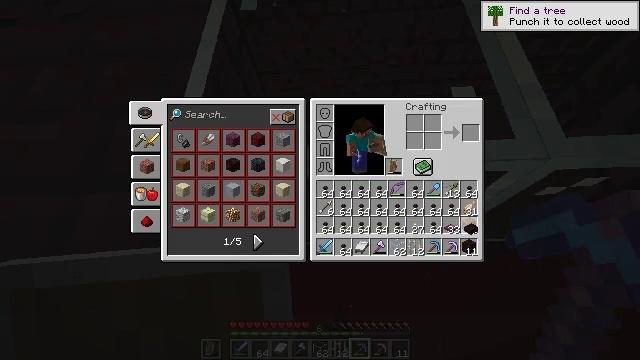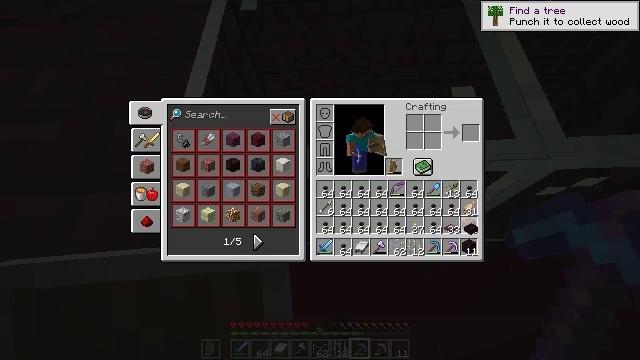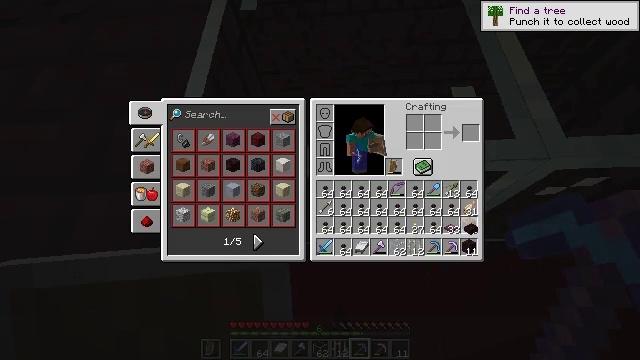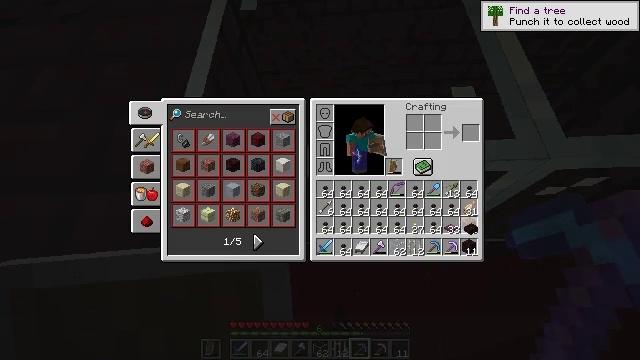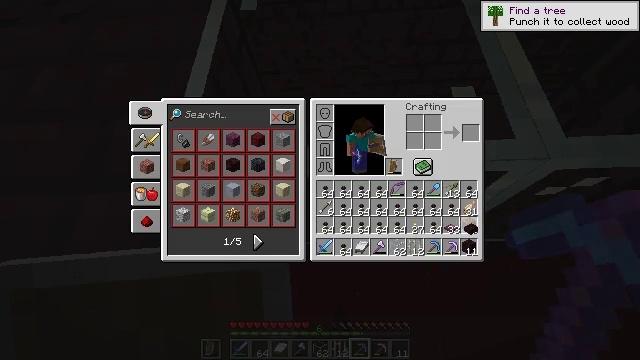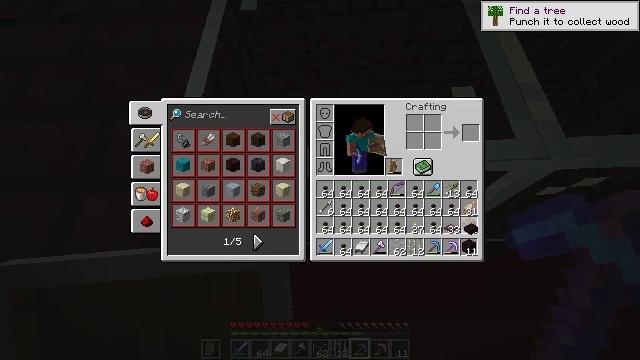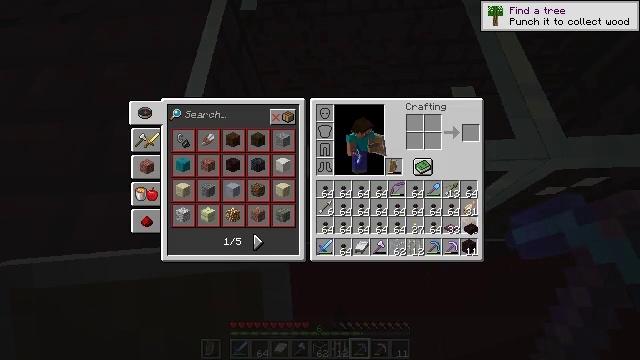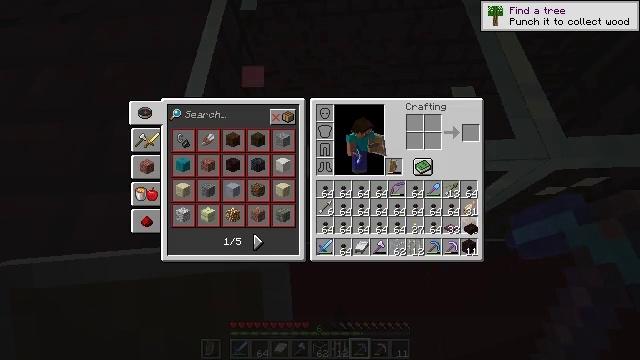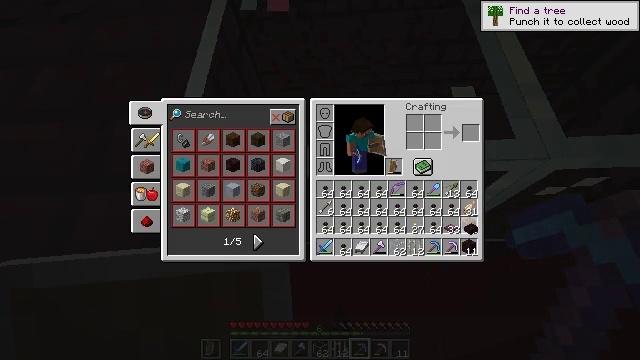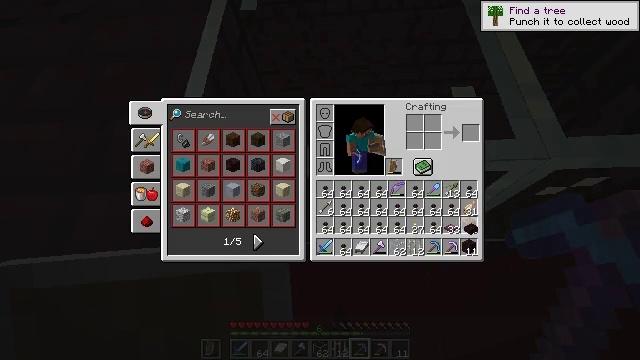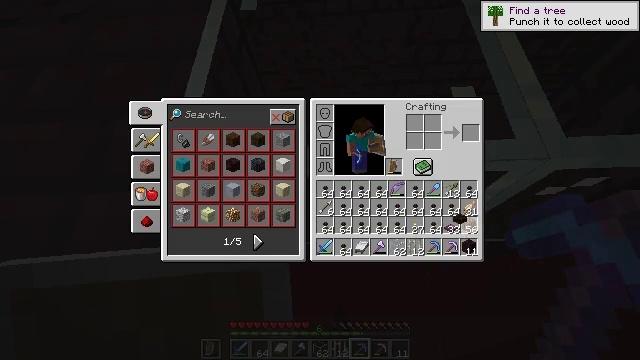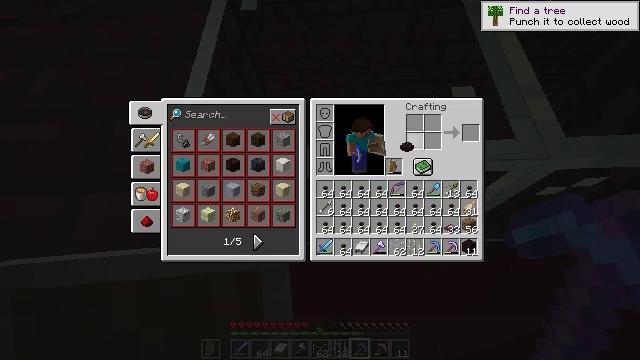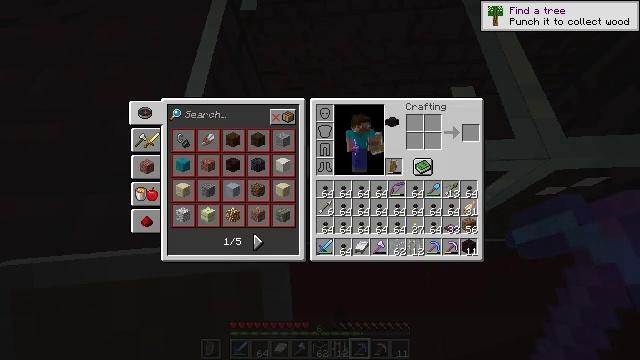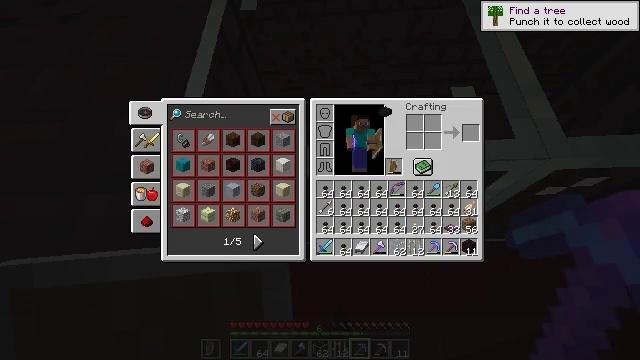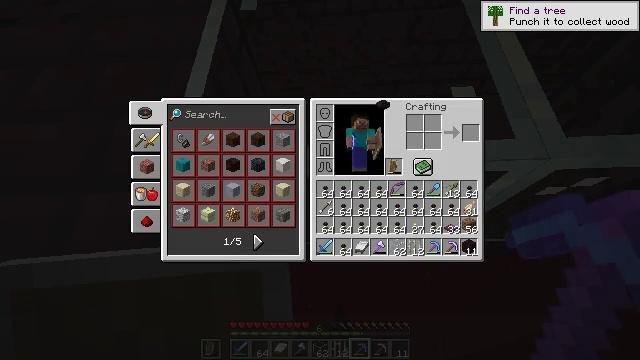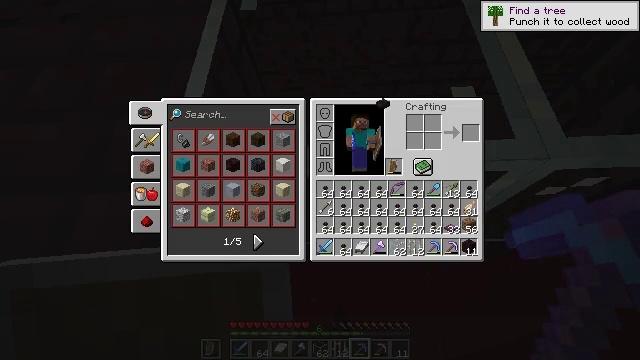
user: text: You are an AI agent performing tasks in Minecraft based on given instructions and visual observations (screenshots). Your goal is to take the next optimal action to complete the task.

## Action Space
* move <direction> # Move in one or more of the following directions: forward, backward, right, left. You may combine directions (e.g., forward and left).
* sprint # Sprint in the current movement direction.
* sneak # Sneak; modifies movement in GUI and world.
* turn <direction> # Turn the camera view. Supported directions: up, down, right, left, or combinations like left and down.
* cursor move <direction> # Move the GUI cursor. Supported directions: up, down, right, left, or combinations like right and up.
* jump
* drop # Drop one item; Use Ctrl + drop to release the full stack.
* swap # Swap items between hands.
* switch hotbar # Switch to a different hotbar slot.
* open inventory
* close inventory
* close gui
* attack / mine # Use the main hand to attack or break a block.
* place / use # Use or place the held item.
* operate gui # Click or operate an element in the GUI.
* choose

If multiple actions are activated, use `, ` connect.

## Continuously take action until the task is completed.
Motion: motion action
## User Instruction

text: drop nether brick slab
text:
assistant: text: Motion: no_op
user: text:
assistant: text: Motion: no_op
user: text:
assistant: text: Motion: no_op
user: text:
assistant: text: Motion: no_op
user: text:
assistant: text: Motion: no_op
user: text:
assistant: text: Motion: no_op
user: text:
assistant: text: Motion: no_op
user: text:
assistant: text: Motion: no_op
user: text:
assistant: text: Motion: no_op
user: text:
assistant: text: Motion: cursor move left and up
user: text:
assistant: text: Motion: cursor move left and up
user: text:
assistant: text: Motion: cursor move left and up
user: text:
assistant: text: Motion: cursor move left and up
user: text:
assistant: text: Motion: no_op
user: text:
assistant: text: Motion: no_op
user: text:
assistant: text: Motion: cursor move right and down
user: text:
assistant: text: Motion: no_op
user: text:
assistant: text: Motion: cursor move up
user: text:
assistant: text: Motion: no_op
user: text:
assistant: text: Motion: no_op
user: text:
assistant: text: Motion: cursor move left and up
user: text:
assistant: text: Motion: cursor move left and up
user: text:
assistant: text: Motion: cursor move left and up
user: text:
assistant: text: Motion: operate gui
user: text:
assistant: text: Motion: operate gui
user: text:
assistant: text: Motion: no_op
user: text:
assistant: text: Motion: close inventory
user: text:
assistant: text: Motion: close inventory
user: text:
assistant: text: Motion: no_op
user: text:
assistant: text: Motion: no_op